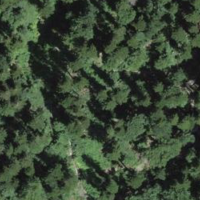
EUNIS habitat code: 43
Species observed at this site:
Lamium galeobdolon
Epipactis helleborine